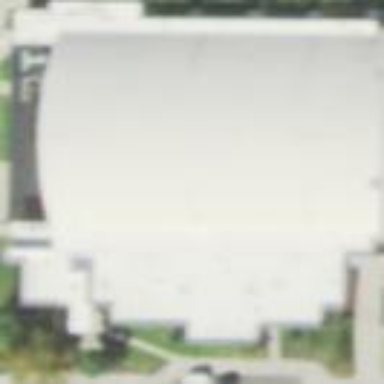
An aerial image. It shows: Building that houses ice rink.